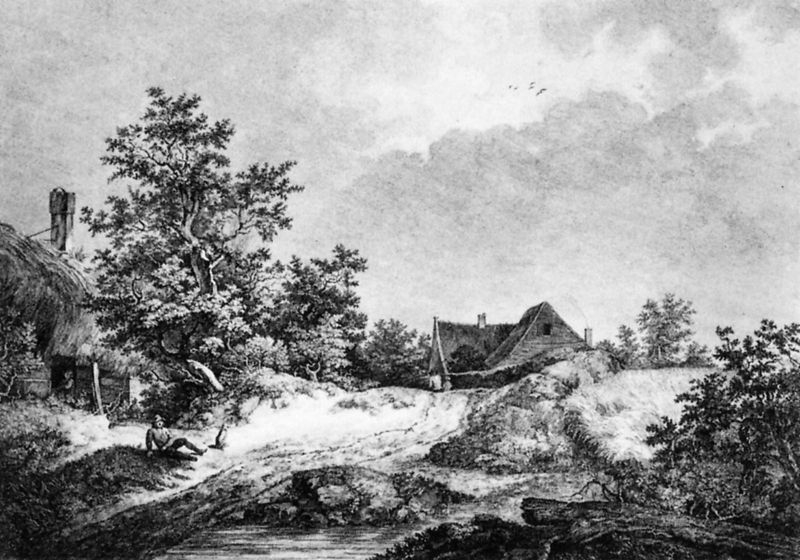
Titel: Dünenlandschaft mit Hütten und Getreidefeld
Künstler: J.P. Le Bas
Schlagwörter: baum, gemälde, himmel, mann, meer, schatten, wasser, wolken, bäume, fluss, landschaft, see, teich, ufer, äste, fenster, grau, hut, licht, stroh, zeichnung, dach, gebäude, haus, weg, wiese, mensch, steine, bach, baumstamm, feld, häuser, stamm, vögel, busch, büsche, hütte, wiesen, kamin, schornstein, korn, giebel, graphik, hof, hütten, rast, böschung, junge, strohdach, kohle, druck, schwarzweiss, stich, soldat, wanderer, eiche, kate, esse, hirte, weise, wegesrand, himml, menshc, reet, bach#, einzelnes haus